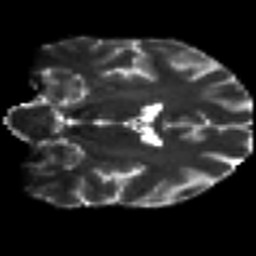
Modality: T2w
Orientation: coronal
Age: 37
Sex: male
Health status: ill
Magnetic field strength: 3 T
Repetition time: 9 s
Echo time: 0.093 s